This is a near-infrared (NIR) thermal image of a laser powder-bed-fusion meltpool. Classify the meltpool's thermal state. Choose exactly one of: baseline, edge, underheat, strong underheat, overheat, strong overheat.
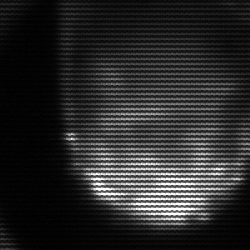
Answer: edge